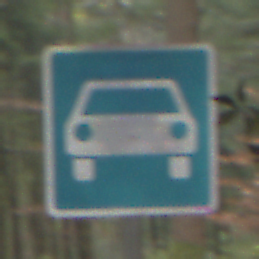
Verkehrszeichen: Kraftfahrstrasse
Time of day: Midday
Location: Outdoor (Nature)
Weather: Overcast
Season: NotSpecified
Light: Natural